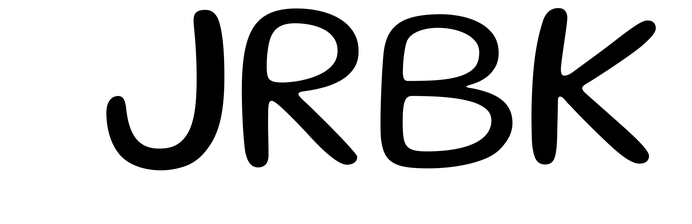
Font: Gluten_Light